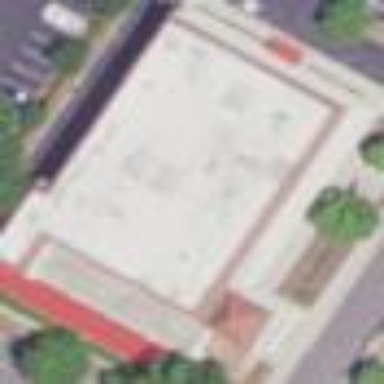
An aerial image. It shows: Fast food restaurant located in building.